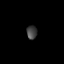
Tissue: prostate
Cell type: T cells
Senescence score: 0.3531
Nuclear area (px): 139
Mean DAPI intensity: 65.856